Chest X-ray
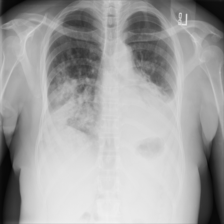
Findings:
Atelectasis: negative
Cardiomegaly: negative
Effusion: negative
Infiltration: negative
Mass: negative
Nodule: negative
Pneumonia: negative
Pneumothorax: negative
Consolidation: positive
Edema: negative
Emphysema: negative
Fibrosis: negative
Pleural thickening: negative
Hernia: negative